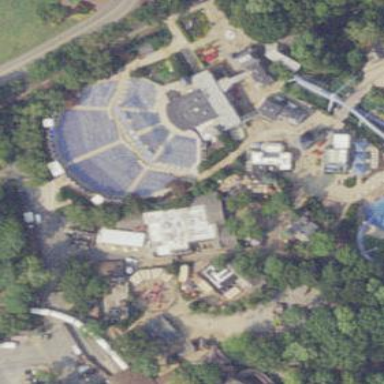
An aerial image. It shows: Amphitheatre that serves as theatre.